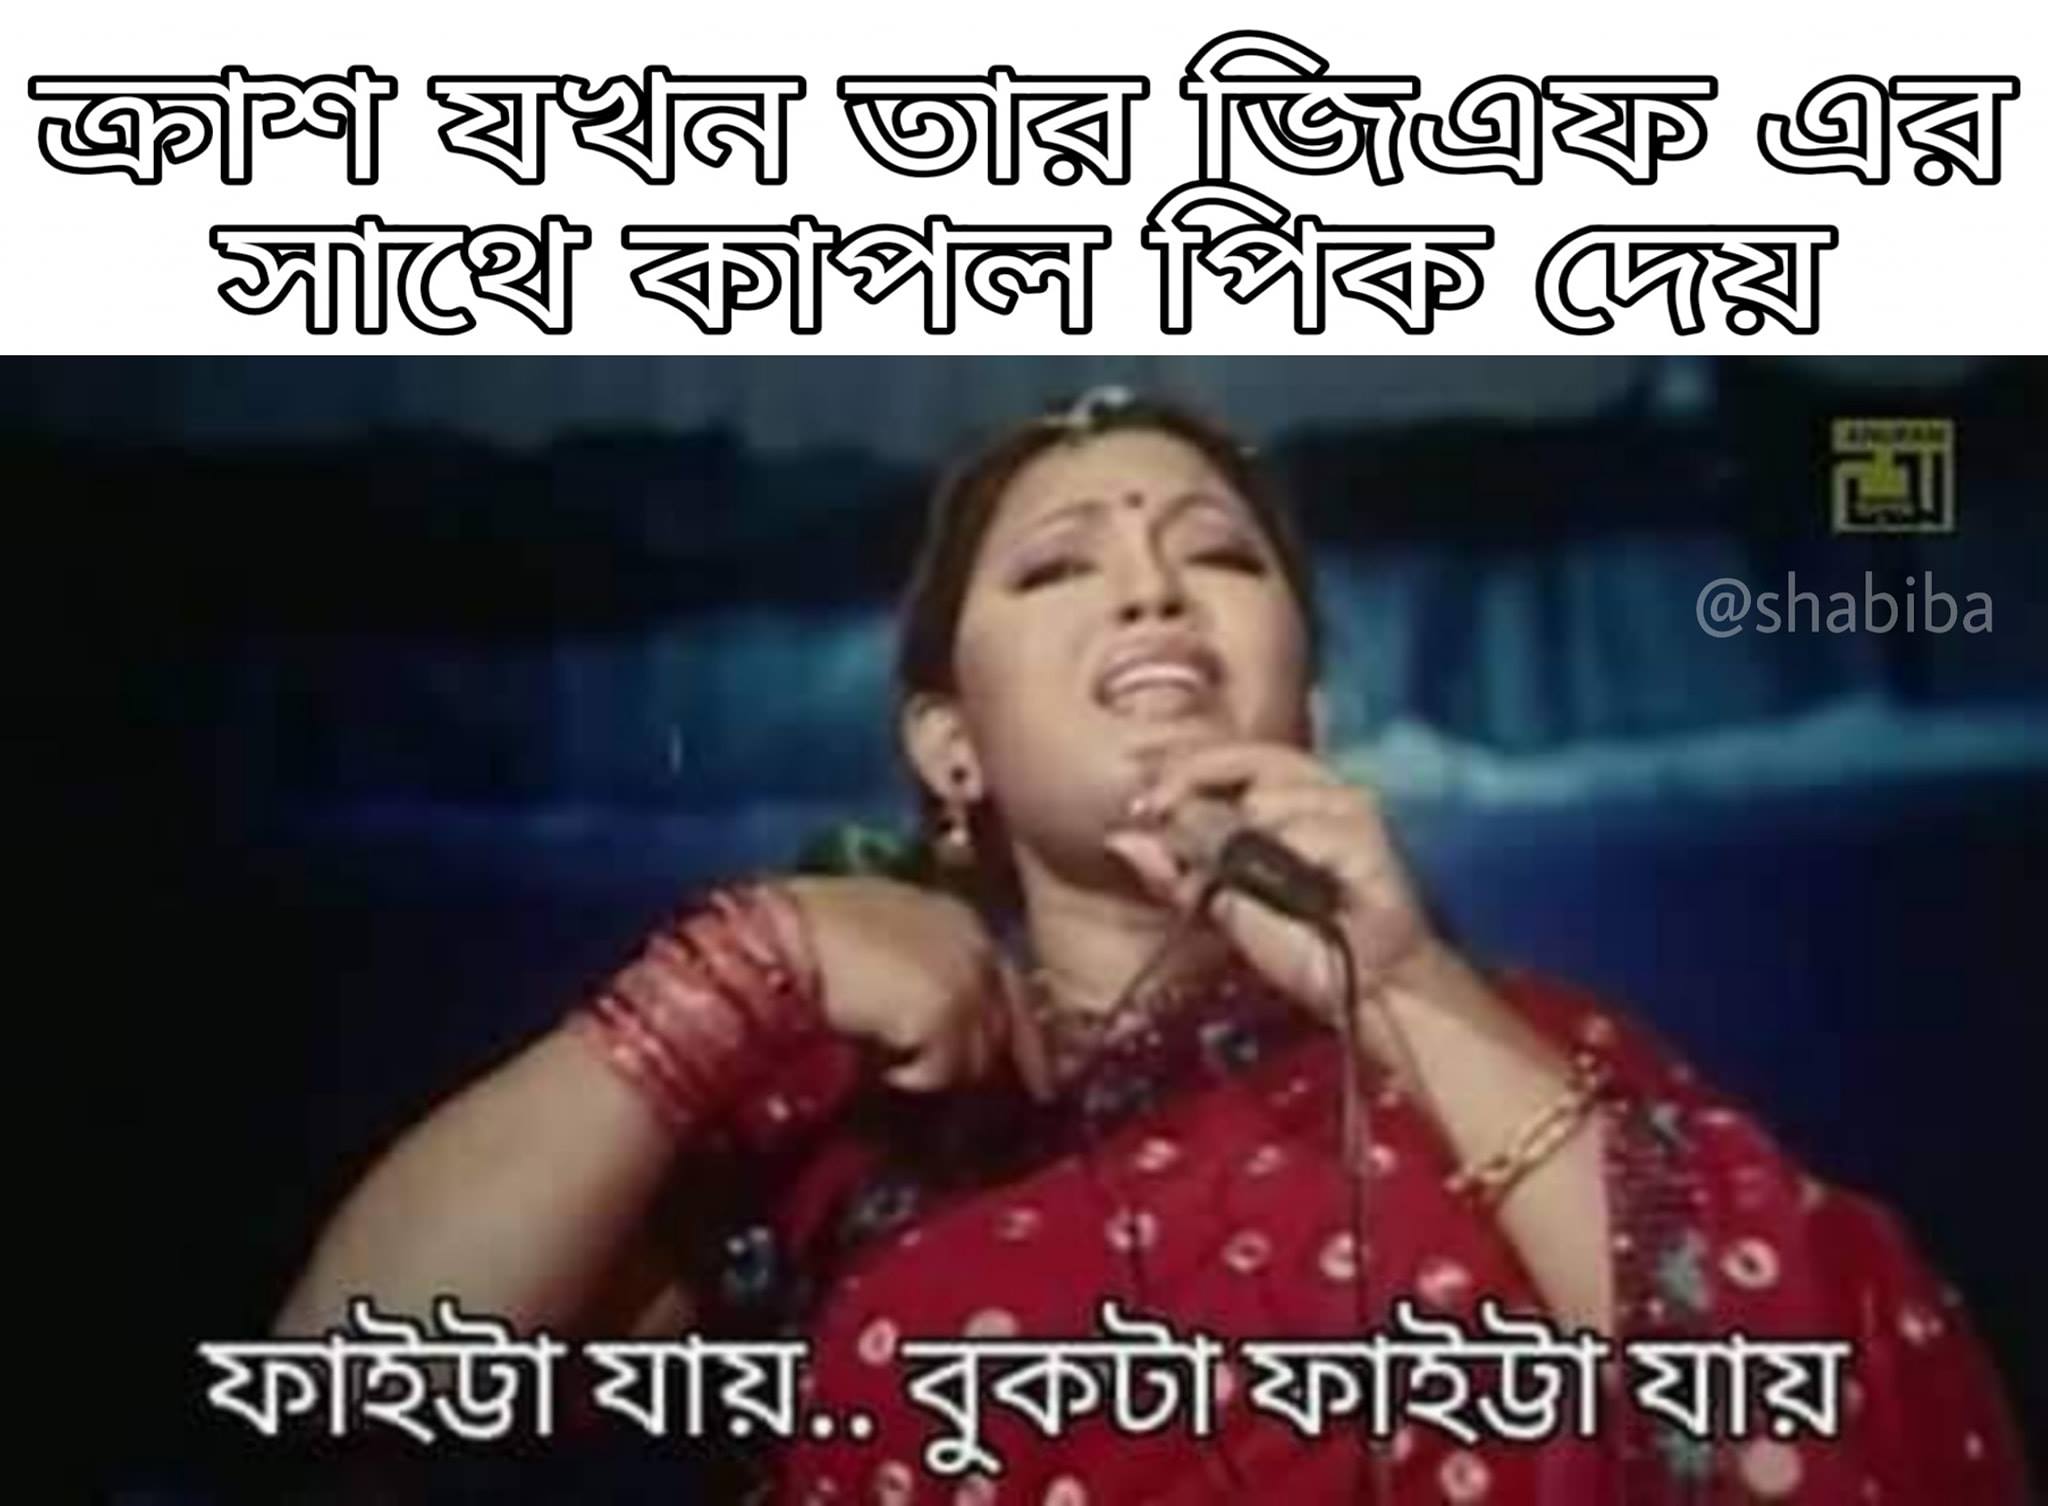
Caption: ক্রাশ যখন তার জিএফ এর সাথে কাপল পিক দেয়    ফাইট্টা যায়... বুকটা ফাইট্টা যায়
Label: non-hate